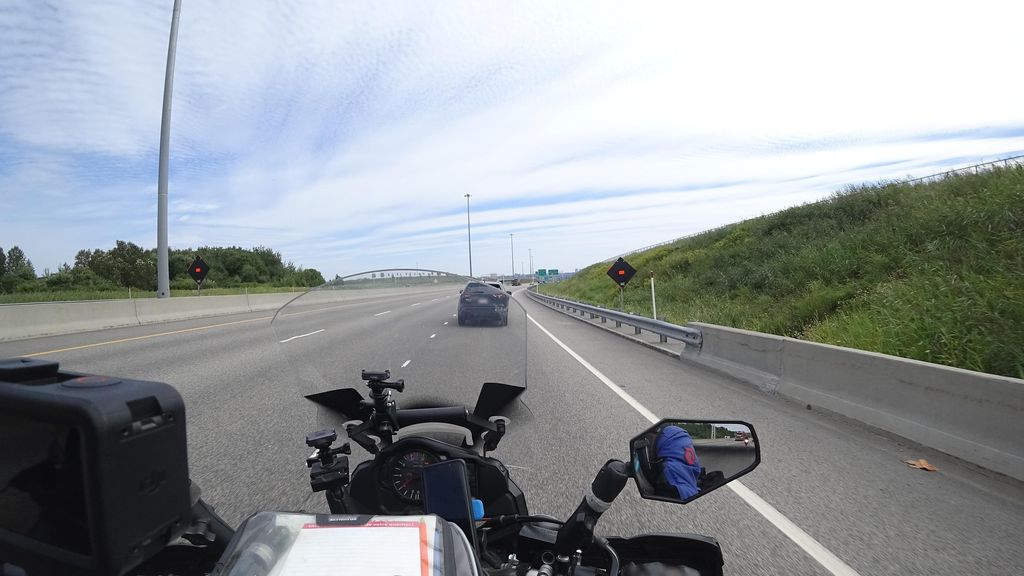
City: quebec_city